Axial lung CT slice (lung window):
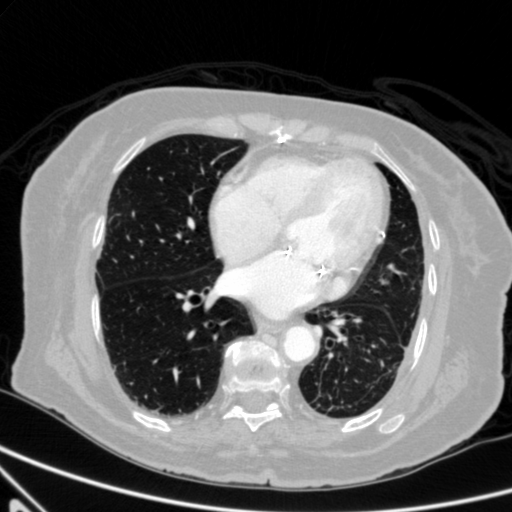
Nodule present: no